Field crop: tomato
Growth stage: 2
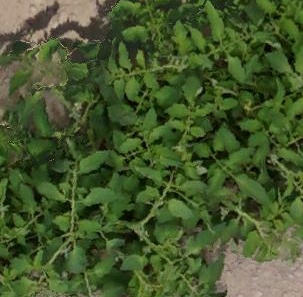
Species: tomato